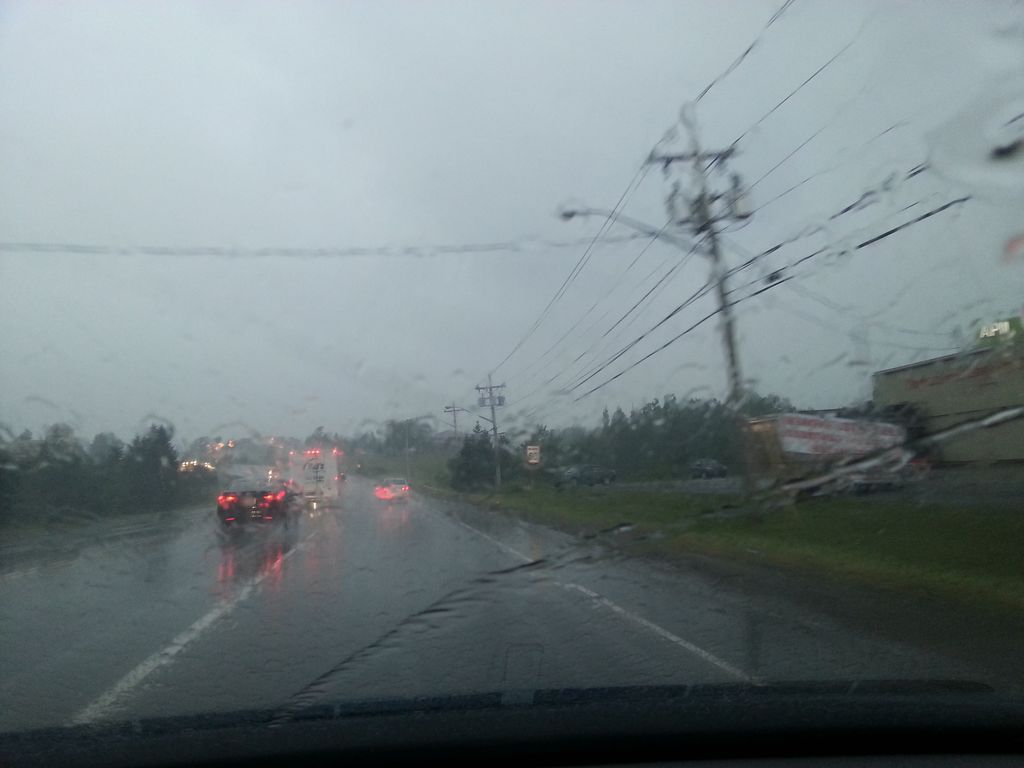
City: charlottetown